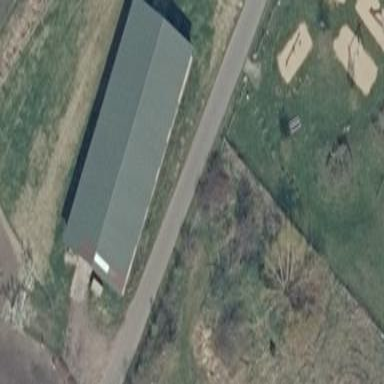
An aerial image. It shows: Barn.